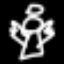
Label: angel